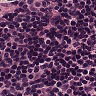
Metastatic tissue present: no